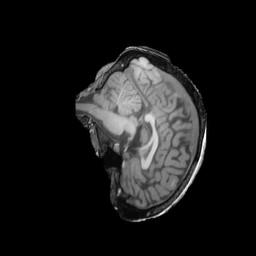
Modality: T1w
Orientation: sagittal
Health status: ill
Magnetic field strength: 3 T